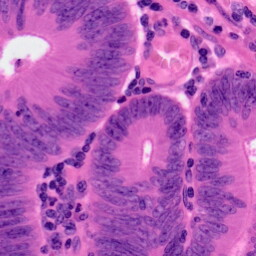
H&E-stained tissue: Colon